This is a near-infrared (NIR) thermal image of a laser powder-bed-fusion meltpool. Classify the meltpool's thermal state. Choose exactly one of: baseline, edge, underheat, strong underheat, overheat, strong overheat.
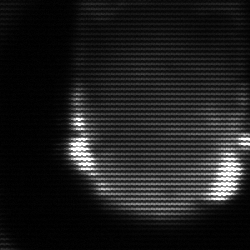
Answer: edge